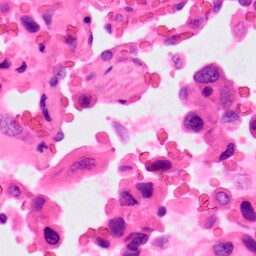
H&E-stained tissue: Lung